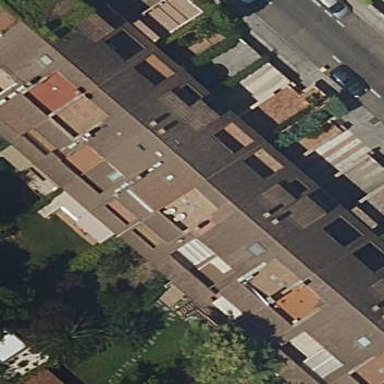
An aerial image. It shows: Terrace building.